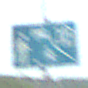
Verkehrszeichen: BeginnVerkehrsberuhigterBereich
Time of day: Midday
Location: Roofed (Beach)
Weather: Overcast
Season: NotSpecified
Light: Natural